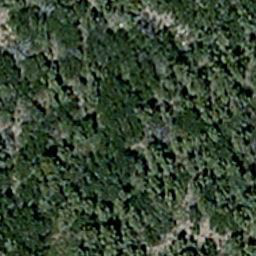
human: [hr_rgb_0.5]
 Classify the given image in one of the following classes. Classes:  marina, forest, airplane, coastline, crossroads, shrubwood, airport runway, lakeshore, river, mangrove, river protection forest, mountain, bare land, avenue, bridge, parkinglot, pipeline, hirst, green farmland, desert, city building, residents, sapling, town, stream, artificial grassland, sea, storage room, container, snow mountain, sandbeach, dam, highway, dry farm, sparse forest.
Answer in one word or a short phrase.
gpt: sparse forest